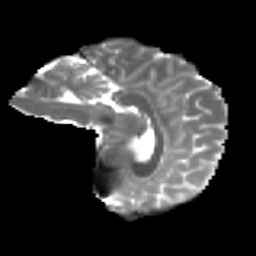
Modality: T2w
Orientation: sagittal
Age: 25
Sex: female
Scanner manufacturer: ge
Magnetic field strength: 3 T
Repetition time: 7.8 s
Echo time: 0.0606 s